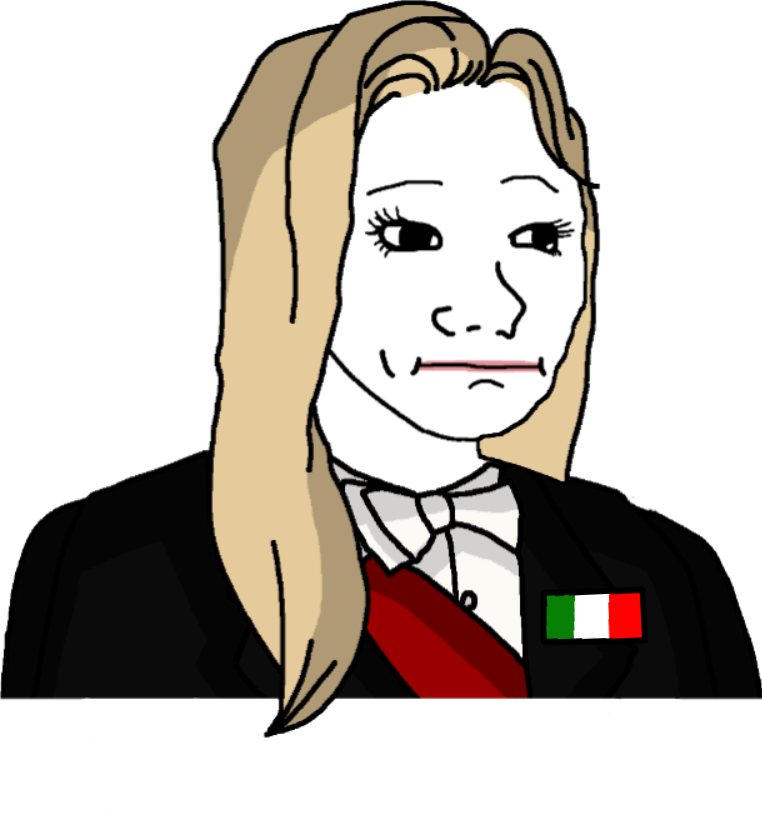
Label: 5_Trad_Wife